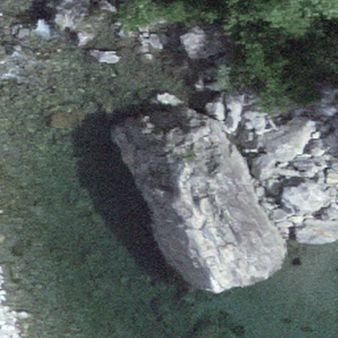
Label: bouldering_area